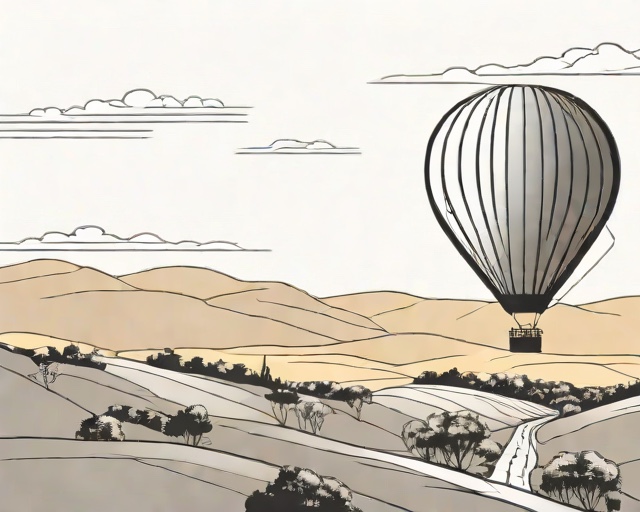
Category: Get Well